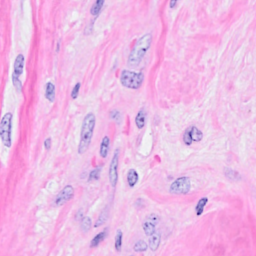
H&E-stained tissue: Breast